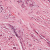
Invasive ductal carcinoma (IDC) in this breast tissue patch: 1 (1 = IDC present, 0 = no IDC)